Question: I am trying to make strange shortest path finder method. But I don't know how I can.
I need a algorithm. I did some research and found some algorithm for finding shortest path, like Dijkstra's algorithm, Floyd-Warshall algorithm, Johnson's algorithm. But I think they don't meet my expectation.

I want that: Should start at red dots, should walk through all blue dots and ends at red dot.
Is there a algorithm for that?
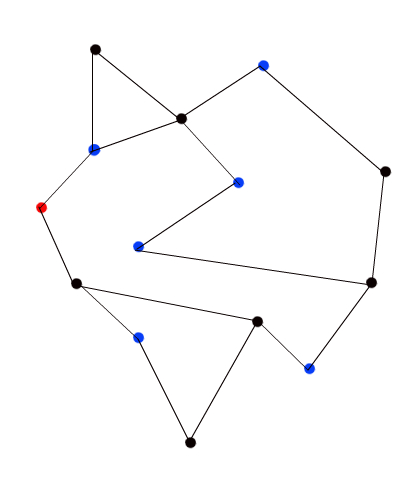
Answer: Your problem is a variant of a <URL>
The Hamiltonian Cycle Problem says: Given a graph 'G=(V,E)', find if there is a simple cycle (each vertex is traversed at most once) that goes through all vertices, and is a classic NP-Complete Problem.
The reduction is quite simple, given a Hamiltonian Cycle Problem, color one random point in red, and the rest of the points in blue. There is a solution to the Hamiltonian Cycle Problem if and only if the solution to your problem is a simple path on the "modified" problem on the new graph.
---
Since the problem is NP-Complete, it means there is no known optimal efficient solution for it. You can try using some brute force techniques that might be feasible for small graphs, or sattle for approximation/heuristic solutions.